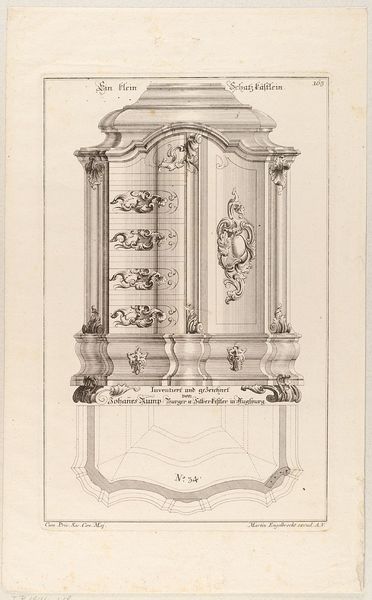
Titel: Grund- und Aufriss eines Schatzkästchens
Künstler: Martin Engelbrecht
Standort: Hamburg
Institution: Museum für Kunst und Gewerbe Hamburg
Schlagwörter: skizze, zeichnung, malerei, rokoko, schrift, papier, schrank, grafik, graphik, fotografie, photographie, buch, druck, druckgraphik, druckgrafik, stich, seite, kunstgewerbe, laubwerk, blattwerk, kupferstich, kunsthandwerk, aufriss, wasserzeichen, hausrat, schmuckkasten, bandelwerk, reproduktionen, industriedesign, druckerzeugnisse, möbel, ornamentstich, vorlageblätter